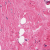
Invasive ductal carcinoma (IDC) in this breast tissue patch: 0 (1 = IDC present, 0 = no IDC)